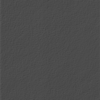
Label: not_dusty